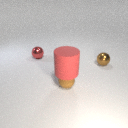
small brown rubber sphere below large red rubber cylinder